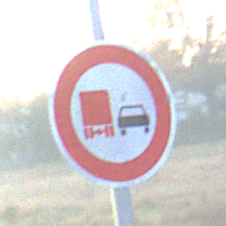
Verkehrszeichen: UeberholverbotKraftfahrzeuge
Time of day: Dawn
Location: Outdoor (Nature)
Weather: Clear
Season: NotSpecified
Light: Natural